Question: I am trying to add a fill color to a table that I created in SSRS. The data looks like the table as follows:

The task is whenever the value is over 7, then color the cell green, when the value is less than 7 then orange and if the value is below zero then the due time changes to a sentence as shown with ID 2 and is to be colored red.
I have achieved coloring the cells when greater than or less than 7 using the if statement on the Due(Mins) field value however, it fails to color the cell red when less than 0. I have used switch, instr functions, but haven't had any luck.
Can emphasize more. Appreciate the help.
Cheers,
Sid
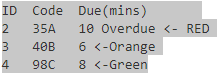
Answer: '''
=SWITCH(
Fields!Due.Value.ToString.Contains("OverDue"), "Red",
VAL(Fields!Due.Value) > 7, "Green",
True, "Orange"
)
'''
Switch will stop when it hits the first expression that evaluates to 'True'
So...
First we test if the value contains overdue and set red
Then we test if the value is greater than 7 and set the result to Green
The 'True' at the end acts like an 'else'